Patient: sex F, age 36
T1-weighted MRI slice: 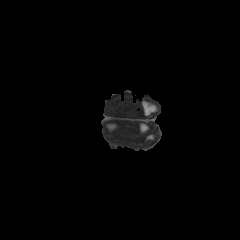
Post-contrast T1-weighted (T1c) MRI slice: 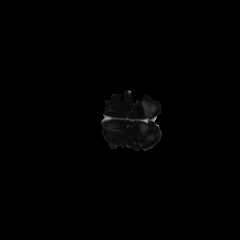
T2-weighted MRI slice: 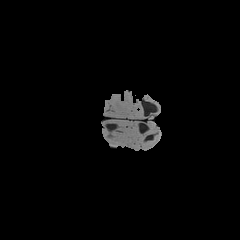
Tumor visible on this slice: no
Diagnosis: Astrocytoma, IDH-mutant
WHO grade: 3